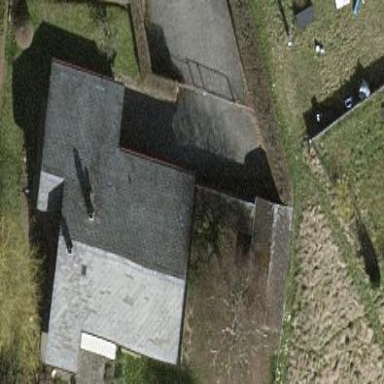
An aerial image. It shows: Simple and straightforward house.